Question: First off: <URL>
I have an image set as my "menu's" background... It has blue gradient, rounded corners, and then at the bottom it has white with slight shadow under the blue menu.

Is it possible to recreate it using pure css on one div?
html:
'''
<div class="main_content"></div>
'''
css:
'''
.main_content
{
width:900px;
height:auto;
background:url(http://i.imgur.com/mionT7y.jpg) no-repeat center top #fff;
margin:0 auto;
padding:0 0 50px;
}
'''
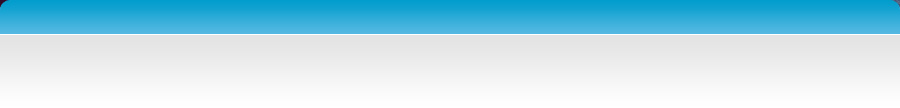
Answer: It is indeed possible, note that the amount of rules required for shadows and gradients are due to different browsers requiring different syntax ('-moz-' is the Firefox vendor prefix, etc.). Here are some handy tools for coming up with cross-browser gradients and box shadows easily.
- <URL>
Read more about linear gradients and box shadows here:
- <URL>
<URL>
'''
.main_content
{
width:100%;
height:auto;
margin:0 auto;
padding:0 0 50px;
/*background-color:#00F;*/
/* Add rounded border to top left and top right */
border-top-left-radius:6px;
border-top-right-radius:6px;
/* Apply the gradient as a background image */
background-image: linear-gradient(bottom, rgb(79,110,189) 0%, rgb(44,188,207) 100%);
background-image: -o-linear-gradient(bottom, rgb(79,110,189) 0%, rgb(44,188,207) 100%);
background-image: -moz-linear-gradient(bottom, rgb(79,110,189) 0%, rgb(44,188,207) 100%);
background-image: -webkit-linear-gradient(bottom, rgb(79,110,189) 0%, rgb(44,188,207) 100%);
background-image: -ms-linear-gradient(bottom, rgb(79,110,189) 0%, rgb(44,188,207) 100%);
background-image: -webkit-gradient(
linear,
left bottom,
left top,
color-stop(0, rgb(79,110,189)),
color-stop(1, rgb(44,188,207))
);
/* Apply white shadow on bottom */
-webkit-box-shadow: 0px 4px 10px rgba(255, 255, 255, 0.75);
-moz-box-shadow: 0px 4px 10px rgba(255, 255, 255, 0.75);
box-shadow: 0px 4px 10px rgba(255, 255, 255, 0.75);
}
body {
margin:0;
background-color:gray;
}
'''